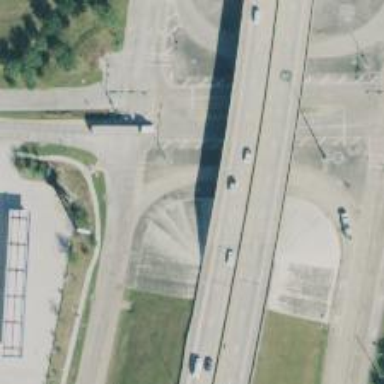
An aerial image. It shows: Secondary link road.